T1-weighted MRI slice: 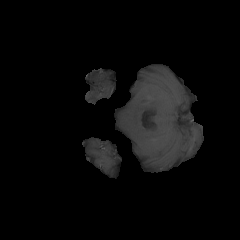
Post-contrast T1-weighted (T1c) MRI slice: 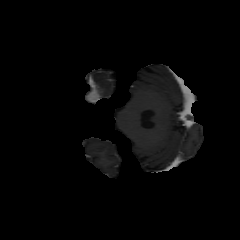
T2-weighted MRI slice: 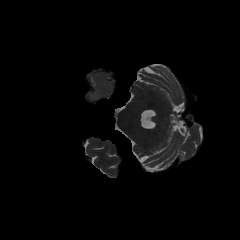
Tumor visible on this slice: yes